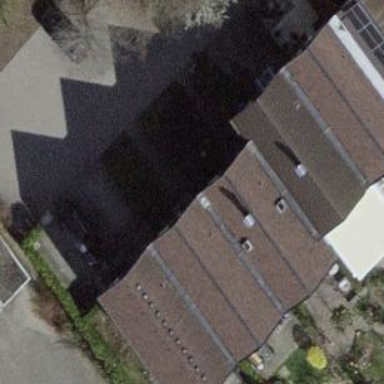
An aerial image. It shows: Terrace building.